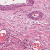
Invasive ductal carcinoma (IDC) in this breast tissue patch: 1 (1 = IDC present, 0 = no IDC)